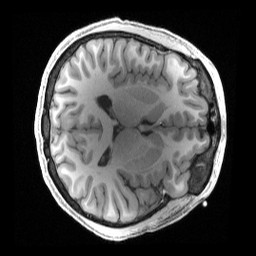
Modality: T1w
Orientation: axial
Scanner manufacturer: siemens
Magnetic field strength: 3 T
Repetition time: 2.4 s
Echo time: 0.00222 s